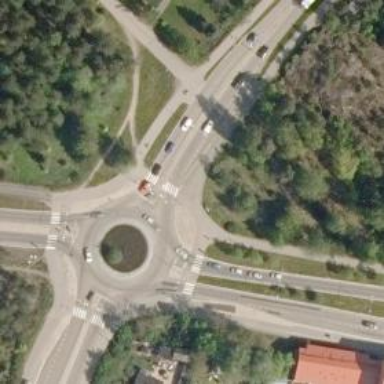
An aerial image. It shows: Secondary road with asphalt surface leading to roundabout.